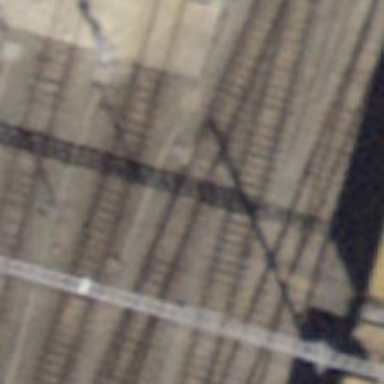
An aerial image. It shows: Railway switch.